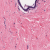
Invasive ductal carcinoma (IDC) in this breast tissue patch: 0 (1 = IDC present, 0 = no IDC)